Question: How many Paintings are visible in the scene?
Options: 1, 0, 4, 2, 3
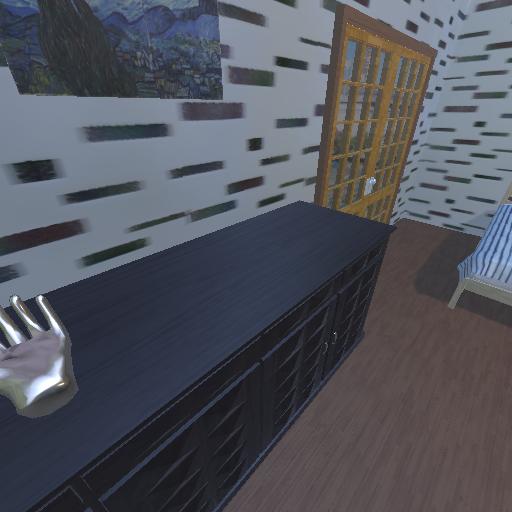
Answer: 1